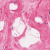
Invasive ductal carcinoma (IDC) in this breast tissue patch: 0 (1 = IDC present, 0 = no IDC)